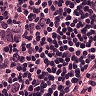
Metastatic tissue present: no